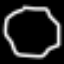
Label: octagon